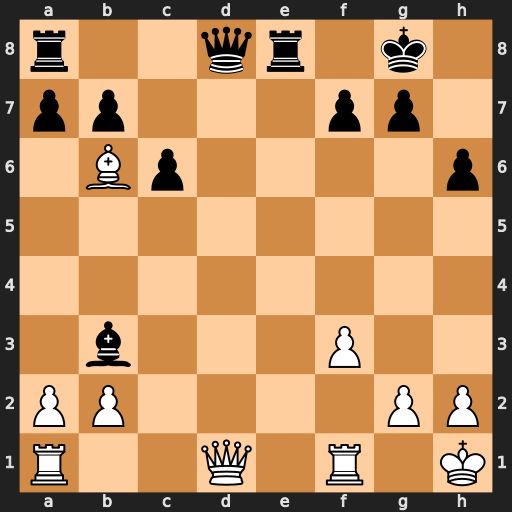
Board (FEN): r2qr1k1/pp3pp1/1Bp4p/8/8/1b3P2/PP4PP/R2Q1R1K
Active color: w
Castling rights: -
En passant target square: -
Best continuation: Qxd8 Raxd8 Bxd8